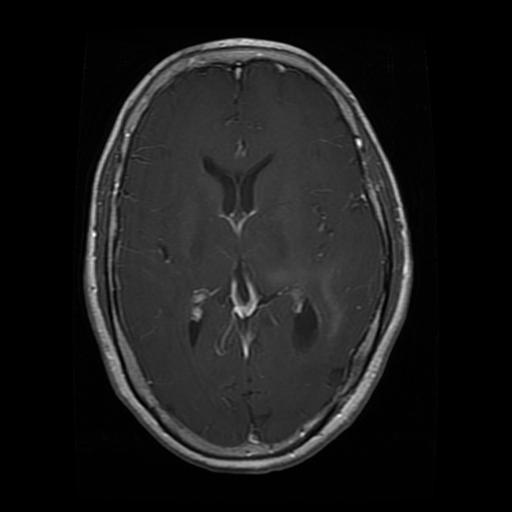
Label: glioma